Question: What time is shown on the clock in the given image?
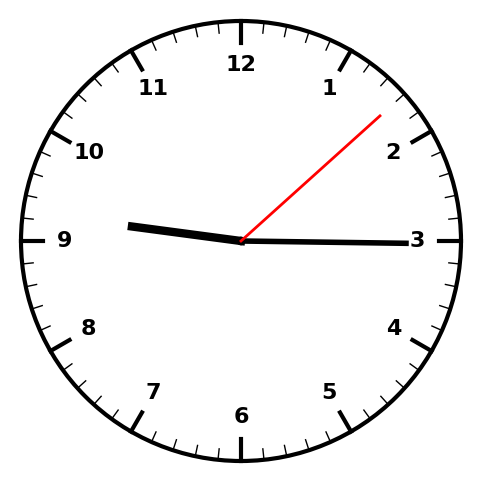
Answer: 09:15:08